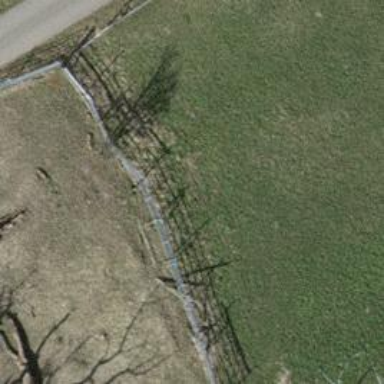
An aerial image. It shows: Fence is in the image.